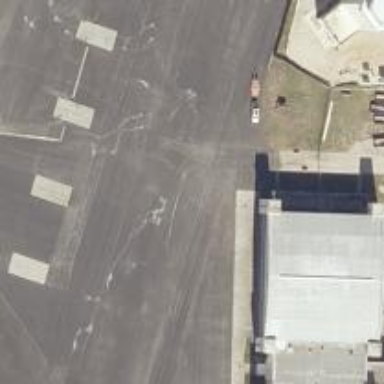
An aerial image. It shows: Image of taxiway at airport.